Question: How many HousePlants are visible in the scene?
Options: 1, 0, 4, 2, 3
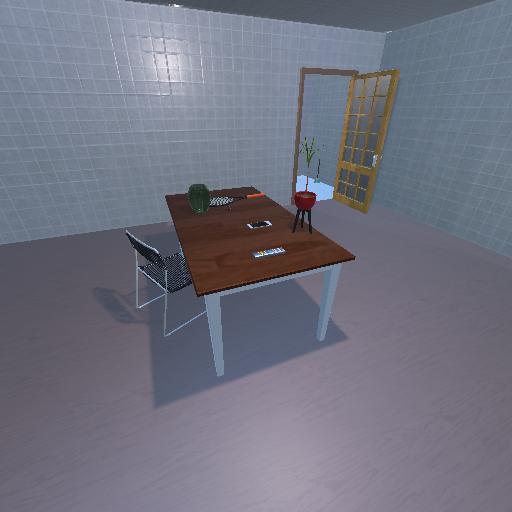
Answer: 1